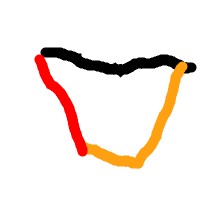
Shape: trapezoid